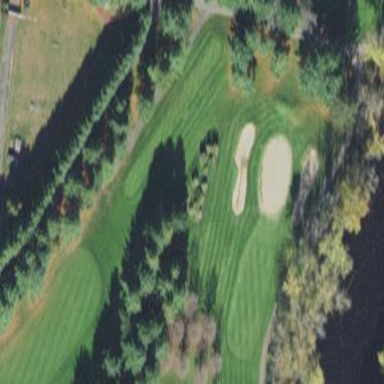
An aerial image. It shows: Grassy area designated as golf tee.